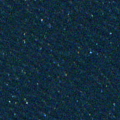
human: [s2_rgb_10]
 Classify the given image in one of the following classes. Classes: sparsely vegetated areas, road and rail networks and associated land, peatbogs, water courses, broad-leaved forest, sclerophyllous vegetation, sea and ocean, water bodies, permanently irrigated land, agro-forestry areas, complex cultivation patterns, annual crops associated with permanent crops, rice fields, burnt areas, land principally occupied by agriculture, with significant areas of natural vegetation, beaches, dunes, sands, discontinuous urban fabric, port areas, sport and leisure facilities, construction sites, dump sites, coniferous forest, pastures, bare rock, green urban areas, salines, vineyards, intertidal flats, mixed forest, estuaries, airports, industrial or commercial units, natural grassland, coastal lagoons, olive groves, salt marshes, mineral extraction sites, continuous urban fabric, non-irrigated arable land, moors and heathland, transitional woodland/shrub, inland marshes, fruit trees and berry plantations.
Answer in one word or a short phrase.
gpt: sea and ocean